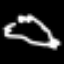
Label: frog